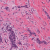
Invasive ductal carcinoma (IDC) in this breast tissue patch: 1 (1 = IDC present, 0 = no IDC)